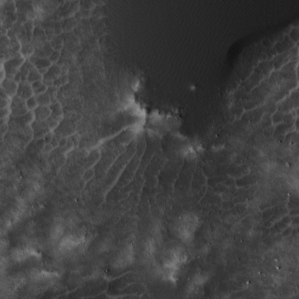
Label: non_frost